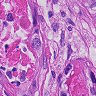
Metastatic tissue present: yes